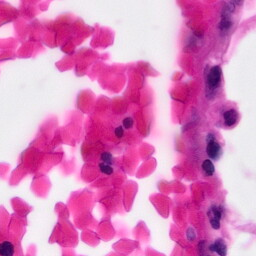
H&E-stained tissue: Pancreatic